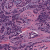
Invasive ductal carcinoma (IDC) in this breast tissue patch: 1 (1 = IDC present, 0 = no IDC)